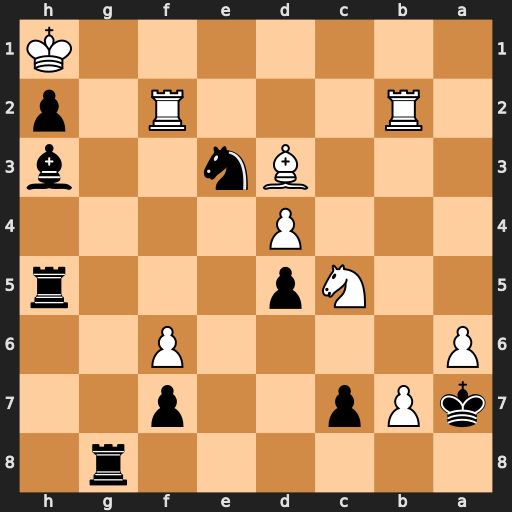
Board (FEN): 6r1/kPp2p2/P4P2/2Np3r/3P4/3Bn2b/1R3R1p/7K
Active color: b
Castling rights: -
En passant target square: -
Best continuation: Nd1 Rxh2 Nxb2